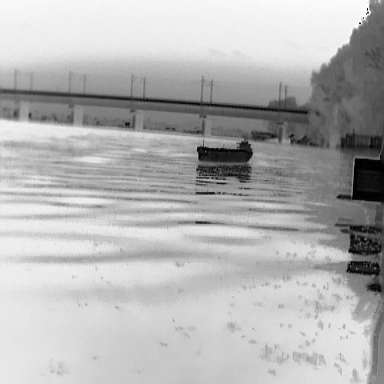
There is a liner in the infrared image.